【题型】解答题　【知识点】解析几何　【难度】hard
已知椭圆 \(C: \dfrac{x^2}{a^2} + \dfrac{y^2}{b^2} = 1\ (a > b > 0)\) 的三个顶点所确定的三角形的面积为 \(2\sqrt{3}\)，\(A(2,e)\)（\(e\) 是 \(C\) 的离心率）是 \(C\) 上一点。

\vspace{1em}

(1) 求 \(C\) 的方程；

(2) 若直线 \(l: y = k(x - 2)\) 与 \(C\) 交于 \(P,Q\) 两点，设 \(B(1,0)\)，直线 \(PB,QB\) 与 \(C\) 分别交于 \(M,N\)（不同于 \(P,Q\)）两点，当 \(k > 0\) 时，记直线 \(PQ,MN\) 的倾斜角分别为 \(\alpha,\ \beta\)，求 \(\tan(\alpha - \beta)\) 的最大值。
【解答】
\textbf{【答案】}
(1) \(\boldsymbol{\dfrac{x^2}{6} + \dfrac{y^2}{2} = 1}\)

(2) \(\boldsymbol{\dfrac{\sqrt{15}}{15}}\)

\vspace{1em}

\textbf{【解析】}
(1) 依题意可得
\[
\begin{cases}
ab = 2\sqrt{3} \\
\dfrac{4}{a^2} + \dfrac{e^2}{b^2} = 1
\end{cases},
\]
得
\[
\begin{cases}
ab = 2\sqrt{3} \\
\dfrac{4}{a^2} + \dfrac{c^2}{a^2 \cdot (ab)^2} = 1
\end{cases},
\]
得
\[
\begin{cases}
ab = 2\sqrt{3} \\
\dfrac{4}{a^2} + \dfrac{c^2}{12} = 1
\end{cases},
\]
得
\[
\begin{cases}
ab = 2\sqrt{3} \\
\dfrac{4}{a^2} + \dfrac{a^2 - b^2}{12} = 1
\end{cases},
\]
得 \(\dfrac{3}{a^2} + \dfrac{a^2}{12} = 1\)，得 \((a^2 - 6)^2 = 0\)，得 \(a^2 = 6\)，则 \(b^2 = \dfrac{12}{a^2} = 2\)，

所以椭圆 \(C\) 的方程为 \(\dfrac{x^2}{6} + \dfrac{y^2}{2} = 1\)。

\vspace{1em}

(2) 设 \(P(x_1,y_1)\)，\(Q(x_2,y_2)\)，

联立
\[
\begin{cases}
y = k(x - 2) \\
\dfrac{x^2}{6} + \dfrac{y^2}{2} = 1
\end{cases}
\]
消去 \(y\) 并整理得 \((1 + 3k^2)x^2 - 12k^2x + 12k^2 - 6 = 0\)，

因为 \((2,0)\) 在椭圆内，所以判别式恒大于 0，

\(x_1 + x_2 = \dfrac{12k^2}{1 + 3k^2}\)，\(x_1x_2 = \dfrac{12k^2 - 6}{1 + 3k^2}\)，

当 \(x_1 \neq 1\) 时，直线 \(PB:\ y = \dfrac{y_1}{x_1 - 1}(x - 1)\)，

联立
\[
\begin{cases}
y = \dfrac{y_1}{x_1 - 1}(x - 1) \\
\dfrac{x^2}{6} + \dfrac{y^2}{2} = 1
\end{cases}
\]
消去 \(y\) 并整理得 \(\left[(x_1 - 1)^2 + 3y_1^2\right]x^2 - 6y_1^2x + 3y_1^2 - 6(x_1 - 1)^2 = 0\)，

因为 \(\dfrac{x_1^2}{6} + \dfrac{y_1^2}{2} = 1\)，即 \(3y_1^2 = 6 - x_1^2\)，

所以 \(\left[(x_1 - 1)^2 + 6 - x_1^2\right]x^2 - (12 - 2x_1^2)x + (6 - x_1^2) - 6(x_1 - 1)^2 = 0\)，

所以 \((7 - 2x_1)x^2 - (12 - 2x_1^2)x - 7x_1^2 + 12x_1 = 0\)，

因为 \(B\) 在椭圆内，所以判别式恒大于 0，

\(x_1 \cdot x_M = \dfrac{-7x_1^2 + 12x_1}{7 - 2x_1}\)，\(x_M = \dfrac{-7x_1 + 12}{7 - 2x_1}\)，

\(y_M = \dfrac{y_1}{x_1 - 1}(x_M - 1) = \dfrac{y_1}{x_1 - 1}\left(\dfrac{-7x_1 + 12}{7 - 2x_1} - 1\right) = \dfrac{y_1}{x_1 - 1} \cdot \dfrac{5 - 5x_1}{7 - 2x_1} = \dfrac{5y_1}{2x_1 - 7}\)，

所以 \(M\left(\dfrac{-7x_1 + 12}{7 - 2x_1},\dfrac{5y_1}{2x_1 - 7}\right)\)，

当 \(x_1 = 1\) 时，直线 \(PB:\ x = 1\)，易得 \(M(1,-y_1)\)，也满足，

故 \(M\left(\dfrac{-7x_1 + 12}{7 - 2x_1},\dfrac{5y_1}{2x_1 - 7}\right)\)，同理可得 \(N\left(\dfrac{-7x_2 + 12}{7 - 2x_2},\dfrac{5y_2}{2x_2 - 7}\right)\)，

所以
\[
\begin{aligned}
k_{MN} &= \dfrac{y_M - y_N}{x_M - x_N} = \dfrac{\dfrac{5y_1}{2x_1 - 7} - \dfrac{5y_2}{2x_2 - 7}}{\dfrac{-7x_1 + 12}{7 - 2x_1} - \dfrac{-7x_2 + 12}{7 - 2x_2}} = \dfrac{\dfrac{5y_1}{2x_1 - 7} - \dfrac{5y_2}{2x_2 - 7}}{\dfrac{7x_1 - 12}{2x_1 - 7} - \dfrac{7x_2 - 12}{2x_2 - 7}} \\
&= \dfrac{5y_1(2x_2 - 7) - 5y_2(2x_1 - 7)}{(7x_1 - 12)(2x_2 - 7) - (7x_2 - 12)(2x_1 - 7)} \\
&= \dfrac{5k(x_1 - 2)(2x_2 - 7) - 5k(x_2 - 2)(2x_1 - 7)}{14x_1x_2 - 49x_1 - 24x_2 + 84 - 14x_1x_2 + 49x_2 + 24x_1 - 84} \\
&= \dfrac{5k(2x_1x_2 - 7x_1 - 4x_2 + 14 - 2x_1x_2 + 7x_2 + 4x_1 - 14)}{-25x_1 + 25x_2} \\
&= \dfrac{5k(-3x_1 + 3x_2)}{-25x_1 + 25x_2} = \dfrac{3}{5}k,
\end{aligned}
\]

所以
\[
\tan(\alpha - \beta) = \dfrac{\tan\alpha - \tan\beta}{1 + \tan\alpha \tan\beta} = \dfrac{k - \dfrac{3}{5}k}{1 + k \cdot \dfrac{3}{5}k} = \dfrac{\dfrac{2}{5}k}{1 + \dfrac{3}{5}k^2},
\]

因为 \(k > 0\)，所以
\[
\dfrac{\dfrac{2}{5}k}{1 + \dfrac{3}{5}k^2} \leq \dfrac{\dfrac{2}{5}k}{2\sqrt{\dfrac{3}{5}k^2}} = \dfrac{\dfrac{2}{5}}{2\sqrt{\dfrac{3}{5}}} = \dfrac{\sqrt{15}}{15},
\]
当且仅当 \(1 = \dfrac{3}{5}k^2\)，又 \(k > 0\)，即 \(k = \dfrac{\sqrt{15}}{3}\) 时，等号成立，

所以 \(\tan(\alpha - \beta)\) 的最大值为 \(\dfrac{\sqrt{15}}{15}\)。

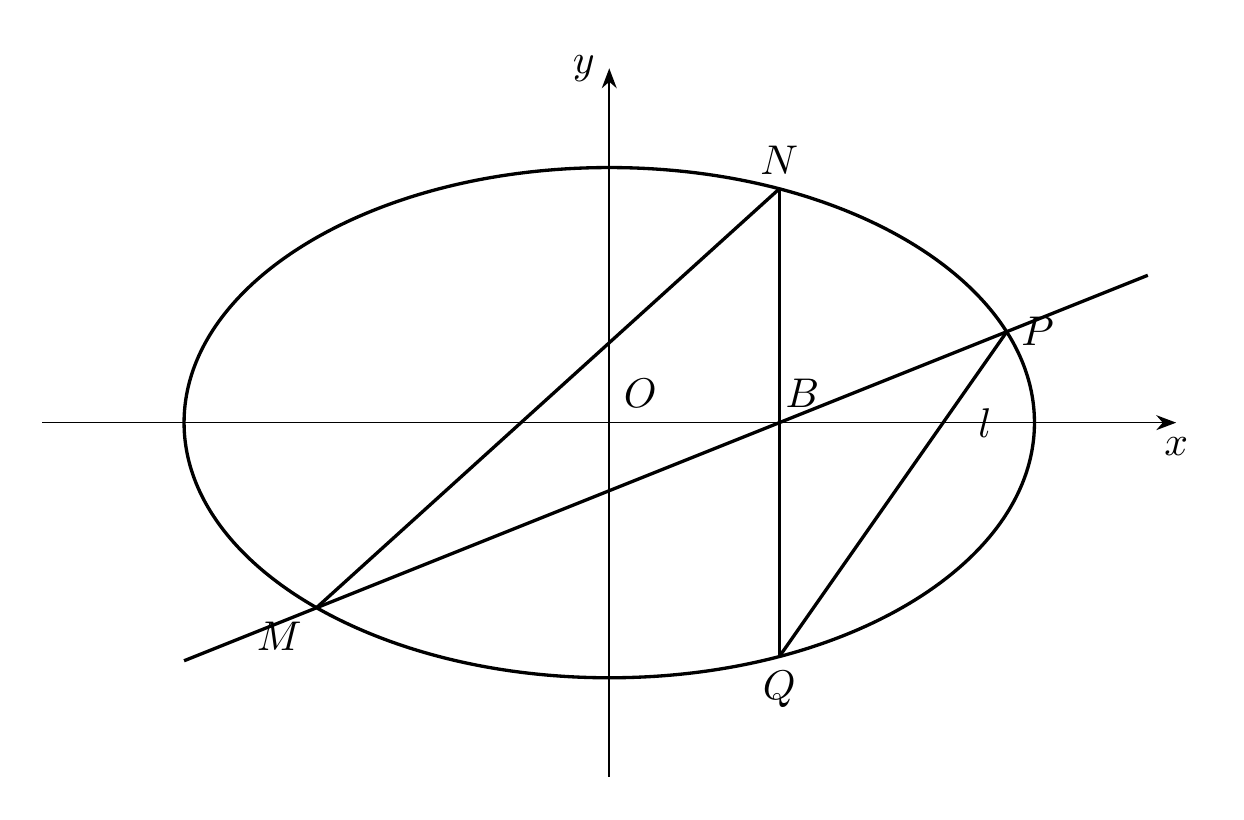